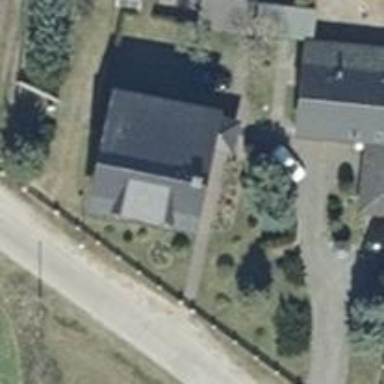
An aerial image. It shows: Gabled house with dark grey roof that is oriented across the building.